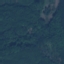
Land use / land cover class: Forest